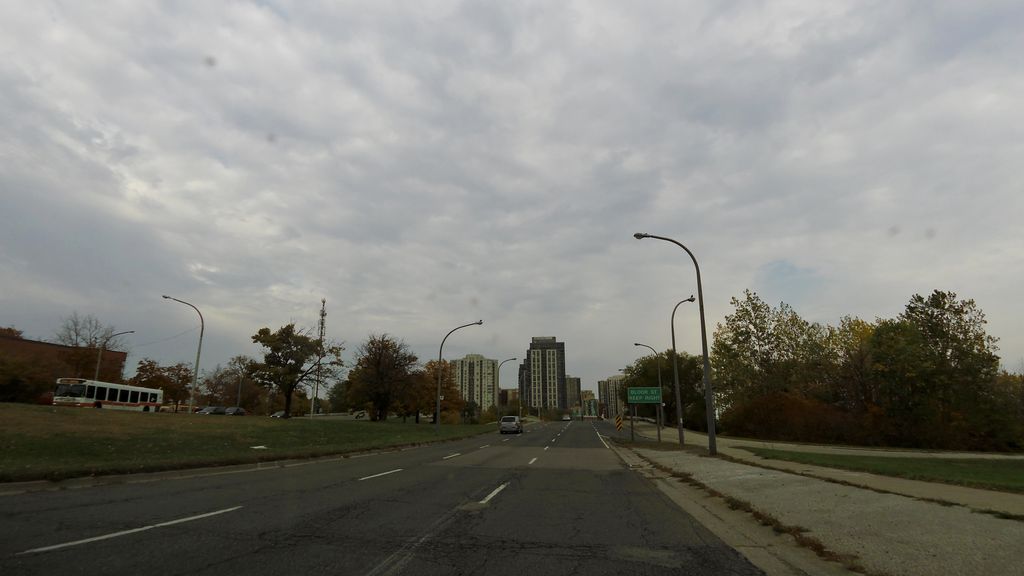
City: toronto